Question: I have integrated the to my application as specified <URL>
But I am getting the above error.

I have tried all the possible ways to paste the
'''
'viewRenderer'=>array(
'class'=>'application.ext.ESmartyViewRenderer',
'fileExtension' => '.tpl',
//'pluginsDir' => 'application.smartyPlugins',
//'configDir' => 'application.smartyConfig',
//'prefilters' => array(array('MyClass','filterMethod')),
//'postfilters' => array(),
//'config'=>array(
// 'force_compile' => YII_DEBUG,
// ... any Smarty object parameter
//)
),
'''
My pleasure to see if any one suggest other(best) template engine..
exact error message
'''
Alias "application.extensions.yiiext.renderers.smarty.ESmartyViewRenderer" is invalid. Make sure it points to an existing PHP file and the file is readable.
'''
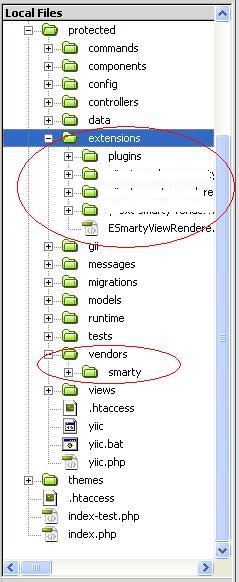
Answer: You should try with:
'''
'class'=>'ext.ESmartyViewRenderer', // or application.extensions.ESmartyViewRenderer should also work
'''
The directory is already aliased as 'ext'.